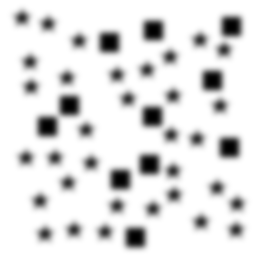
Squares: 11
Triangles: 0
Stars: 33
Total shapes: 44